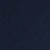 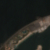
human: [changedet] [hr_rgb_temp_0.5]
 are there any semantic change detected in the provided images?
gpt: An artificial island was made in the sea.